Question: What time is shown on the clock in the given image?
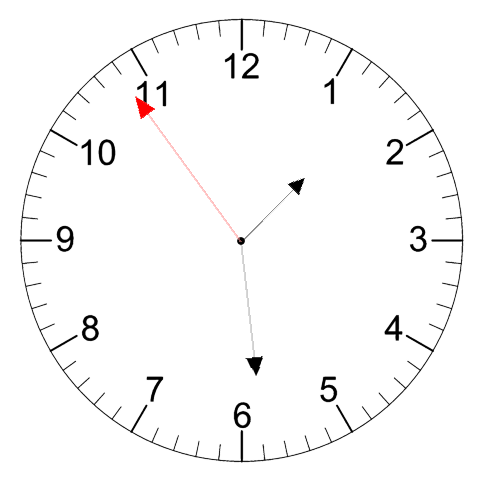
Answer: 01:28:54